Lunar surface albedo tile
Center latitude: 23.586
Center longitude: -39.096
Resolution (meters per pixel, mean): 130.66
Tile area (km^2): 16980.94
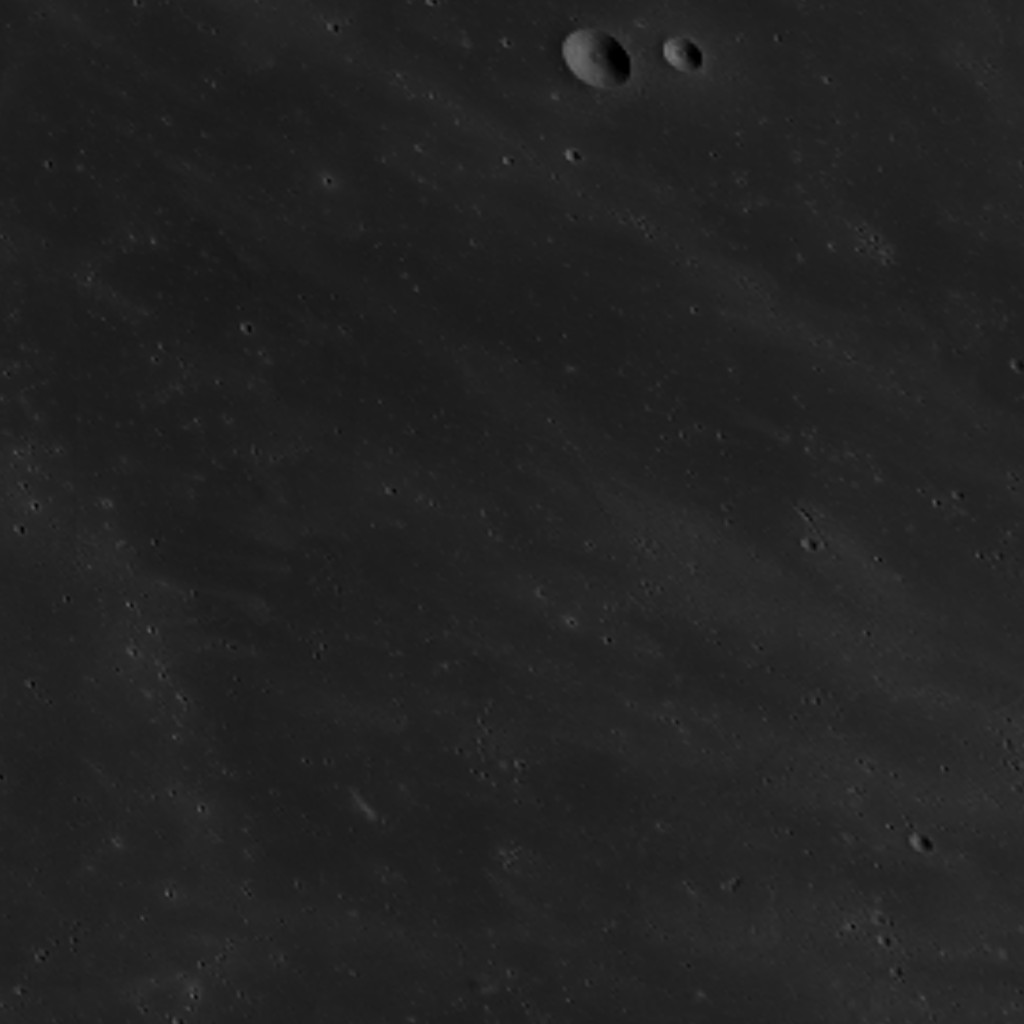